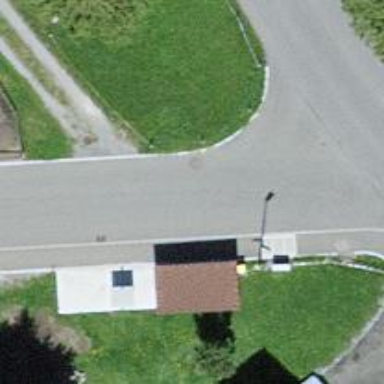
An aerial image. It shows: Post box.